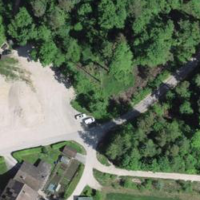
EUNIS habitat code: 44
Species observed at this site:
Lathyrus vernus
Phylloscopus collybita
Fulica atra
Alcedo atthis
Anas platyrhynchos
Emberiza citrinella
Garrulus glandarius
Lamium maculatum
Turdus merula